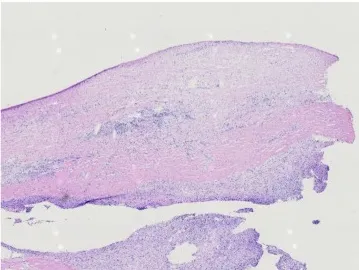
Intraoperative frozen section biopsy did not show tumor cell infiltration; foam cell infiltration was seen.
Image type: pathology (h&e)